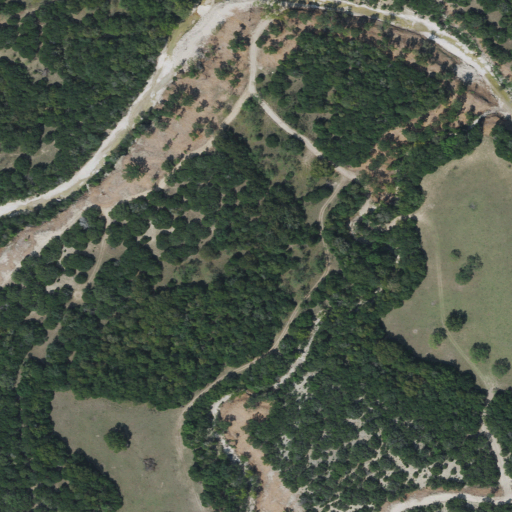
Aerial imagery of valley in Texas named Stone Quarry Hollow containing evergreen forest, grassland, deciduous forest, and shrub